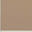
Piece: xx